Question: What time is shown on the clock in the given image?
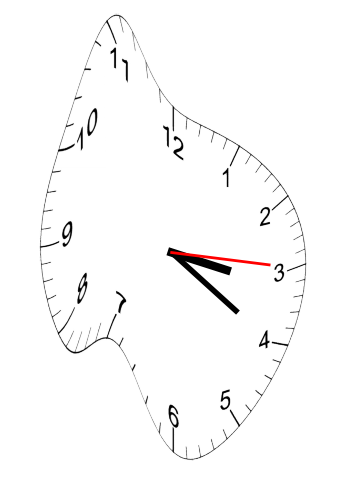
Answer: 03:20:15